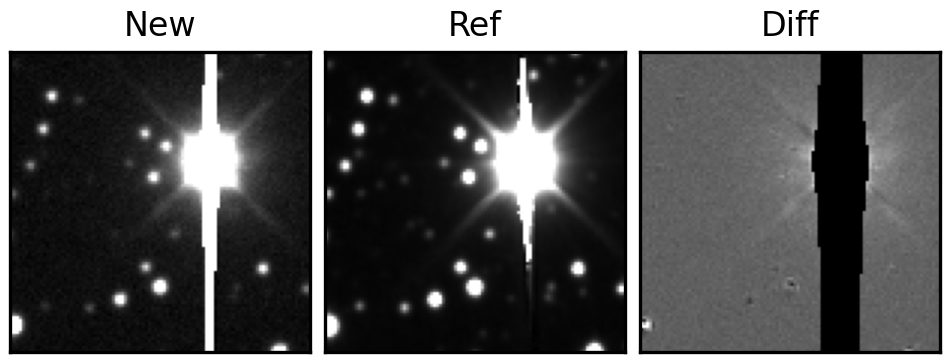
Label: bogus